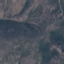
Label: HerbaceousVegetation